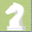
Piece: wN